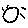
Label: sun